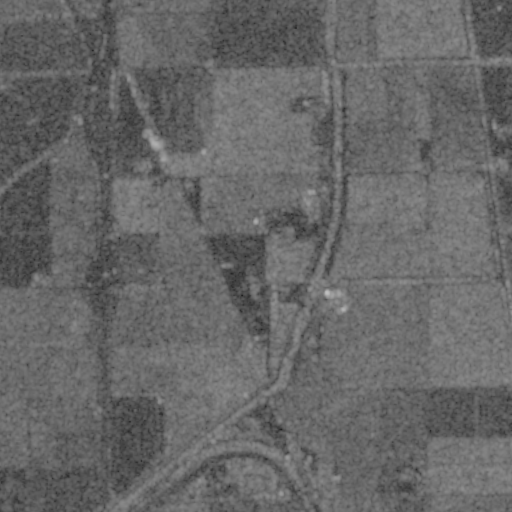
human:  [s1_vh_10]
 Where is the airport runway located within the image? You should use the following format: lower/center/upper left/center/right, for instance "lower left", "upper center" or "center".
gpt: The airport runway is located in the lower center of the image.
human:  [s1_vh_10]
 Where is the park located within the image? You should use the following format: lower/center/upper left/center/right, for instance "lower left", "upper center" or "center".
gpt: The park is located in the lower right of the image.
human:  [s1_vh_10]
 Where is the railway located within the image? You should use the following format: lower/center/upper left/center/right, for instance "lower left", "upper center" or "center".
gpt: The railway is located in the upper right of the image.
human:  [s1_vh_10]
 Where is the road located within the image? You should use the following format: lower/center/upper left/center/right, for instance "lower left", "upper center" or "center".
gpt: There is no road in the image.

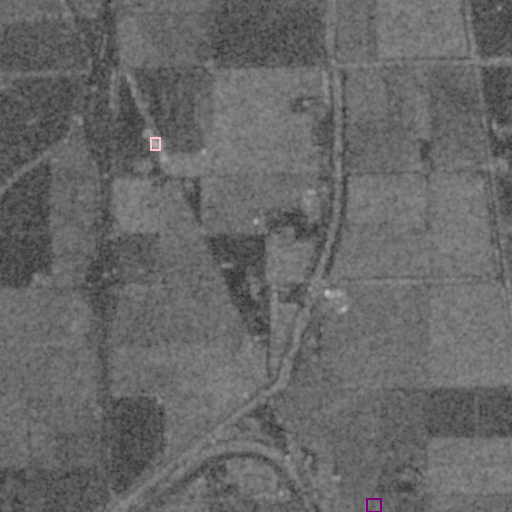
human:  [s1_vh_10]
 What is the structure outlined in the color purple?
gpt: The structure outlined in purple is a park.
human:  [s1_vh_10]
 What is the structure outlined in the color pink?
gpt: The structure outlined in pink is a building.
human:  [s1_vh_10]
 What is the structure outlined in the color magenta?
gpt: There is no magenta outline.